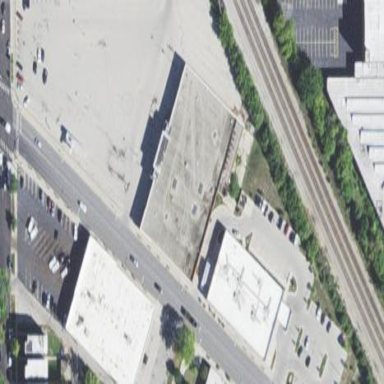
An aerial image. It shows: Retail building.